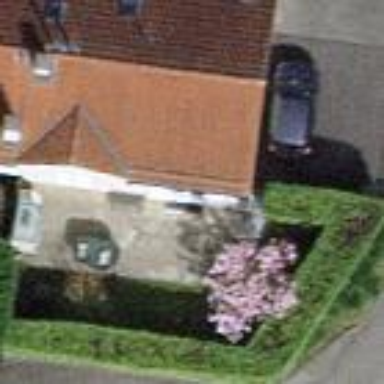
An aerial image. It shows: Garden enclosed by fence.